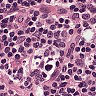
Metastatic tissue present: no